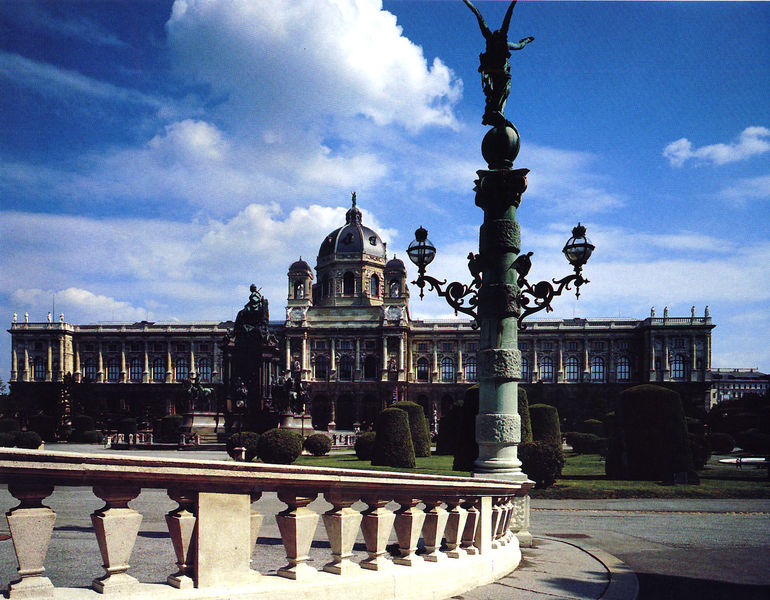
Titel: Wien, Kunsthistorisches Museum
Künstler: Gottfried Semper
Institution: Wien, Kunsthistorisches Museum
Schlagwörter: baum, blau, himmel, wolken, bäume, fenster, frankreich, glas, lampe, lampen, laterne, straße, säule, säulen, gebäude, park, rasen, schloss, weg, wolke, barock, strauch, brücke, büsche, kirche, frontal, renaissance, rokoko, garten, fassade, farbe, platz, kuppel, geländer, stufe, fotografie, berlin, gehsteig, palast, balustrade, denkmal, kunst, rom, portal, florenz, museum, wien, buchs, dresden, kandelaber, versailles, klassizissmus, baluster, buchsbaum, gebaüde, zwinger, sans souci, mailand, staruch, ?, versaiiles, versaills, mailamd, renasisisance, kandealber